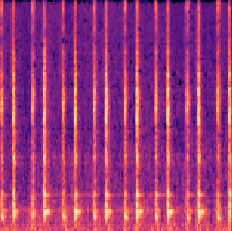
Sound class: Clock tick